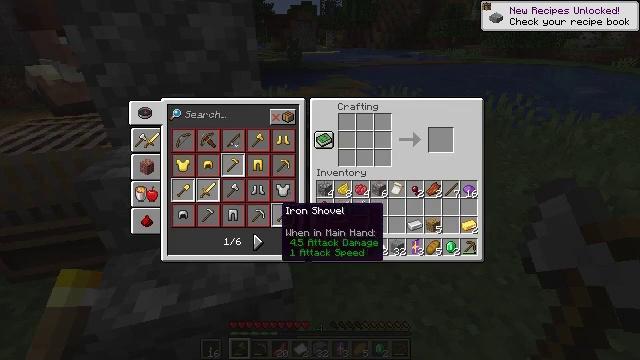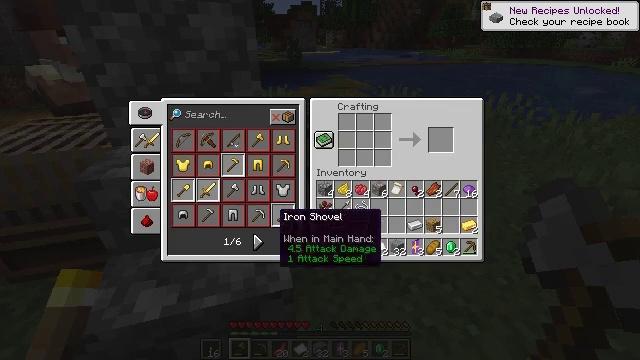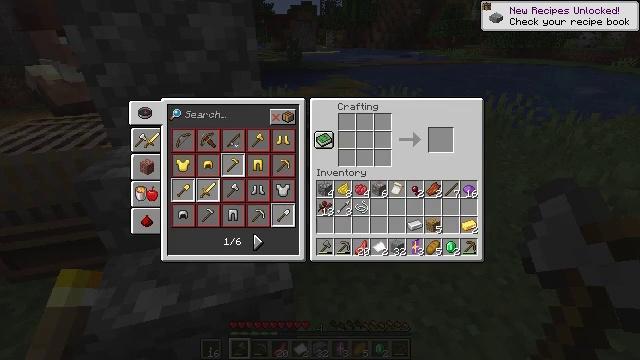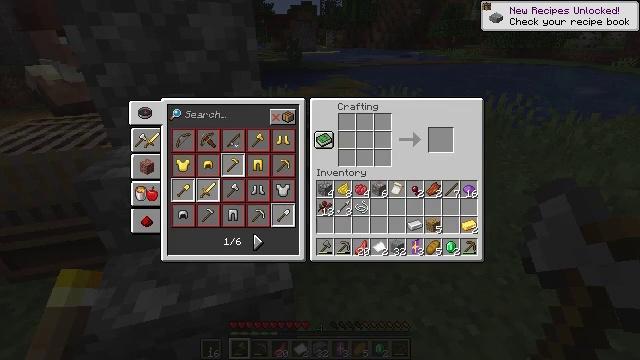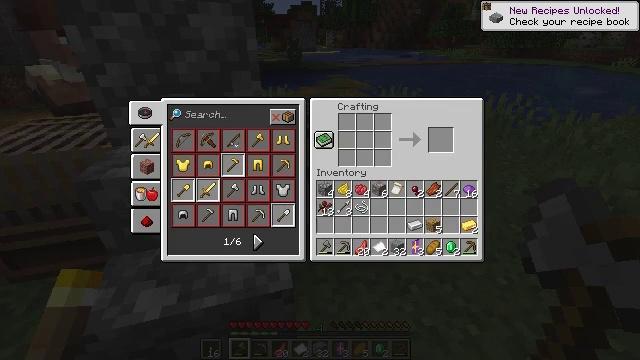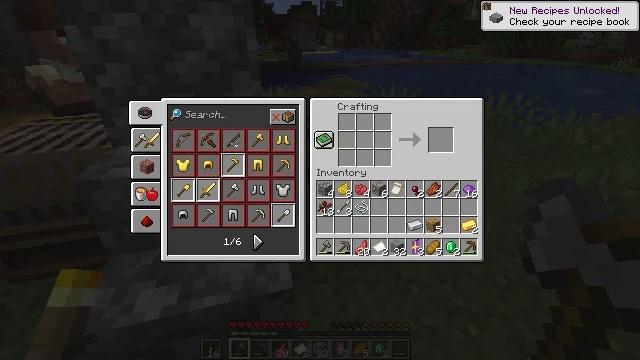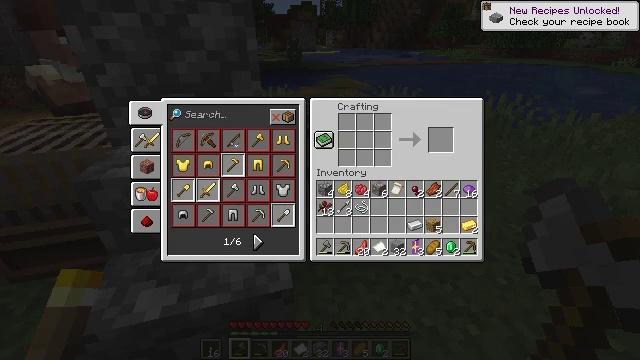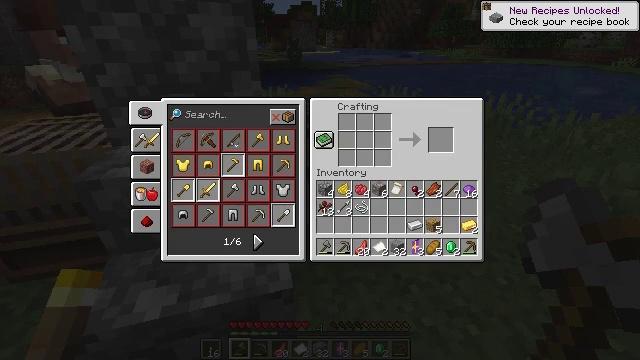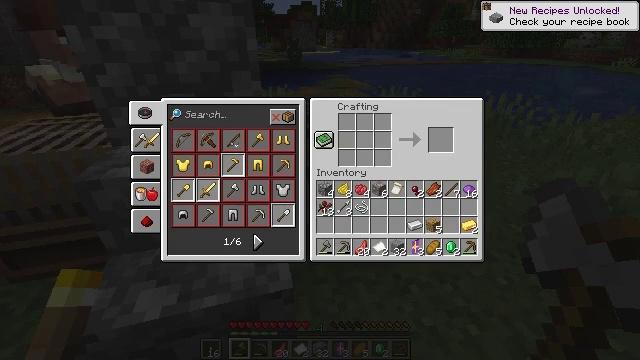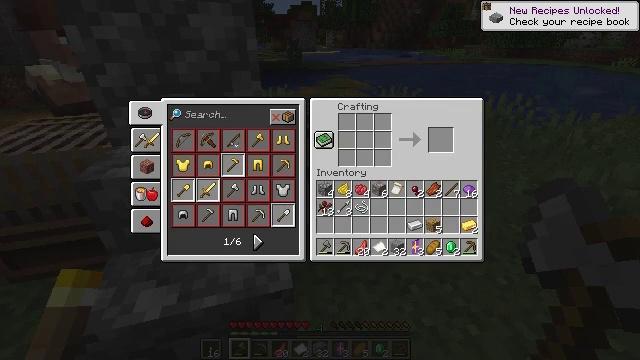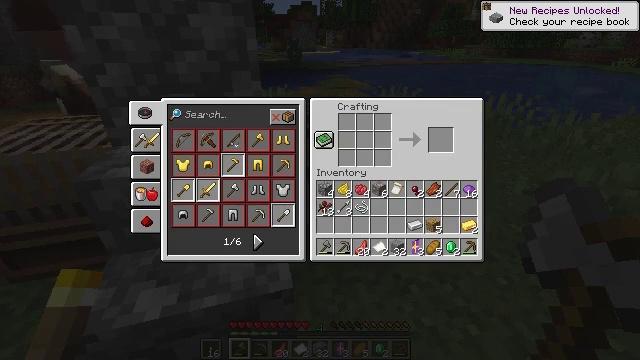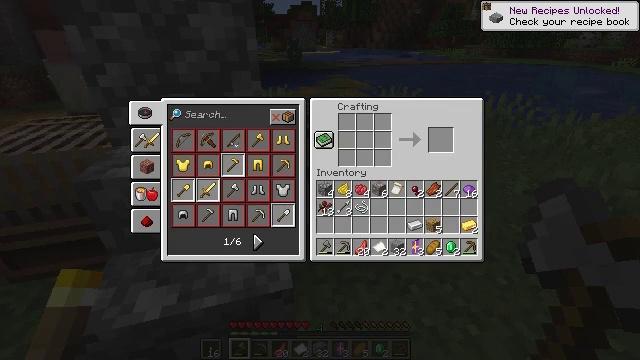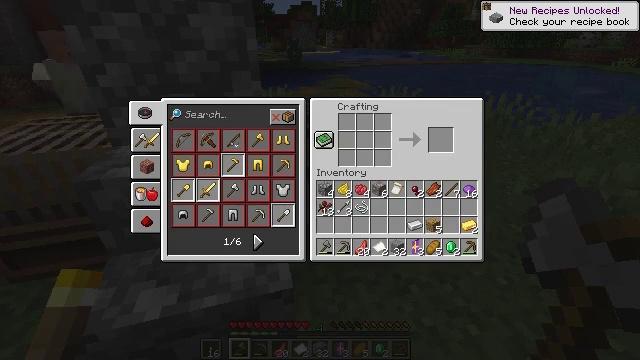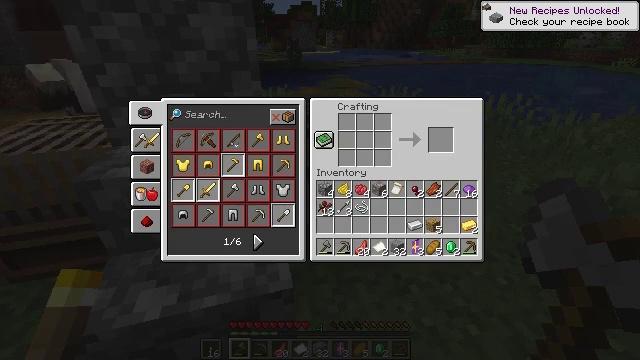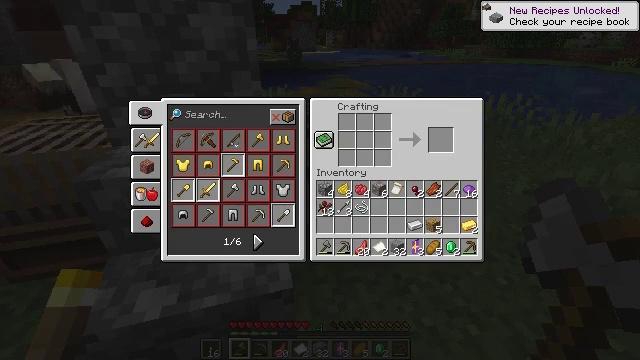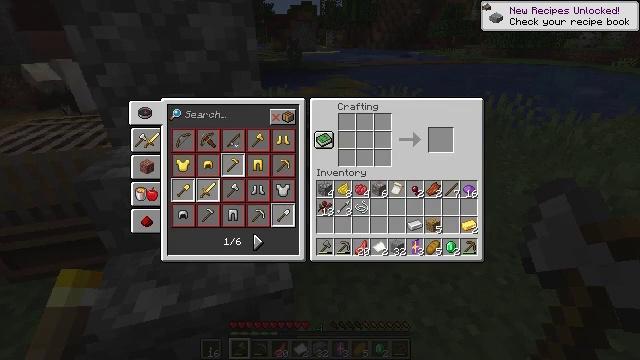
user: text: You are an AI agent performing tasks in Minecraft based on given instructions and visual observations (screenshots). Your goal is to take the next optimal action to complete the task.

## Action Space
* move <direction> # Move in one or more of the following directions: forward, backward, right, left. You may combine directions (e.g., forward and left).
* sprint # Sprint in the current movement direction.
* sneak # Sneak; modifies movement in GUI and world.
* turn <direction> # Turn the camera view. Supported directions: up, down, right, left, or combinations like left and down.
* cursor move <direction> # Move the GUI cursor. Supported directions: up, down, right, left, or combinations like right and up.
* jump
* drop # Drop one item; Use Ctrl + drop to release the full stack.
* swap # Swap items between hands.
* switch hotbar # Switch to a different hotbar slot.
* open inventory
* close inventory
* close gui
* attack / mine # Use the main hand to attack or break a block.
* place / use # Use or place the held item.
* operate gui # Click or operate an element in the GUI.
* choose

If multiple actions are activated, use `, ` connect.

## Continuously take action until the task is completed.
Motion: motion action
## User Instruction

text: Open the crafting table and craft polished andesite stairs.
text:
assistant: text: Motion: no_op
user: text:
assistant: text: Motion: no_op
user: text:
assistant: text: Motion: no_op
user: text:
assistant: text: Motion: operate gui
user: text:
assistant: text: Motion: operate gui
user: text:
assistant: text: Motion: operate gui
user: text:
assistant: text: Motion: no_op
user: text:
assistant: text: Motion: no_op
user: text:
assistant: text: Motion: no_op
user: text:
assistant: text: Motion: no_op
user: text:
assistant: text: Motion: no_op
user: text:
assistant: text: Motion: no_op
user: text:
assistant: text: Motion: no_op
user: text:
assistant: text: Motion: no_op
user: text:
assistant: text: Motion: no_op
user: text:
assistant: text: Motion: no_op
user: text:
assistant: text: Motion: operate gui
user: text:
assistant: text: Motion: operate gui
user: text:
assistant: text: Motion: no_op
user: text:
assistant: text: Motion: no_op
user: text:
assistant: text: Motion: no_op
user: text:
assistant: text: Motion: no_op
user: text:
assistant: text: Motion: no_op
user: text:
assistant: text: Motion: no_op
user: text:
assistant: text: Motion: no_op
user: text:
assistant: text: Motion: cursor move up
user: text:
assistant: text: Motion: cursor move up
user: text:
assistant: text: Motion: cursor move up
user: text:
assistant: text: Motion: no_op
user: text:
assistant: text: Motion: cursor move down